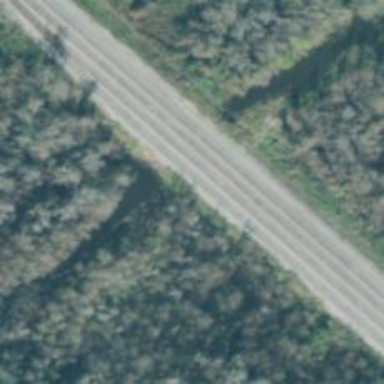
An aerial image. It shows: Abandoned railway spur.